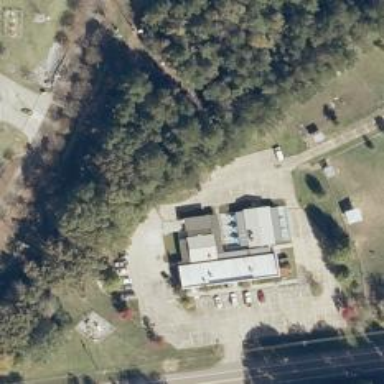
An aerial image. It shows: Animal shelter.